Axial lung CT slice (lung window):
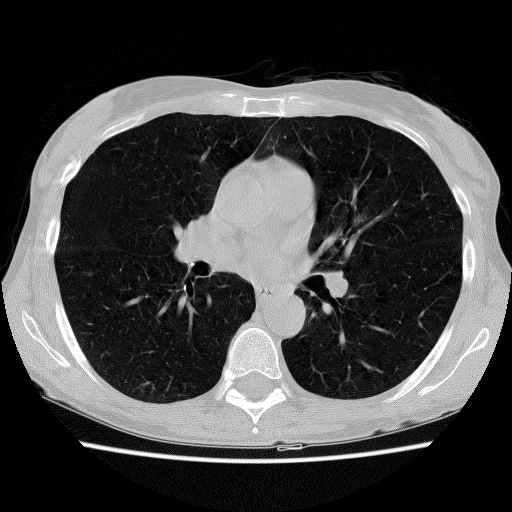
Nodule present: no